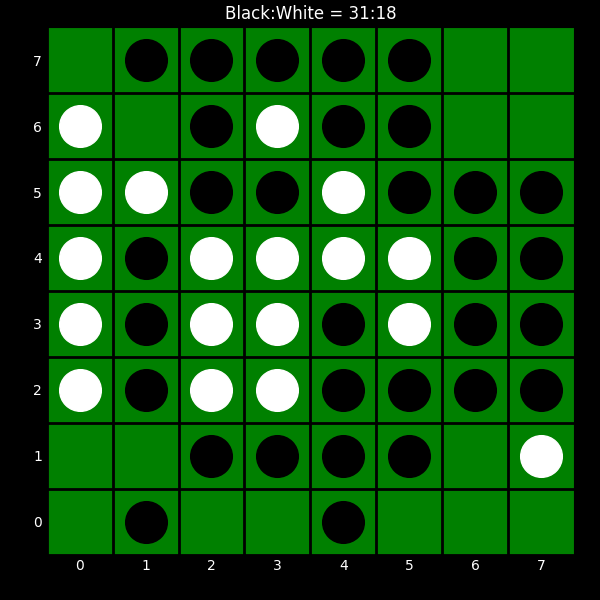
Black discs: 31
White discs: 18